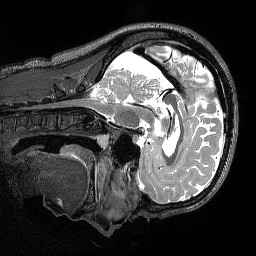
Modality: T2w
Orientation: sagittal
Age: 31
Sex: male
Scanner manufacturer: siemens
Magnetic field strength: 3 T
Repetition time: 3.2 s
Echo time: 0.564 s